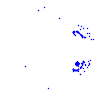
Particle: electron